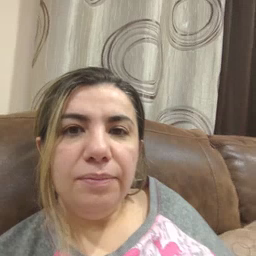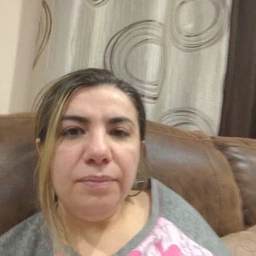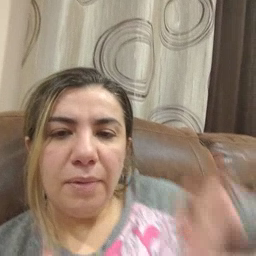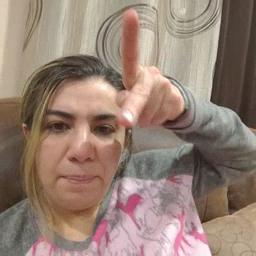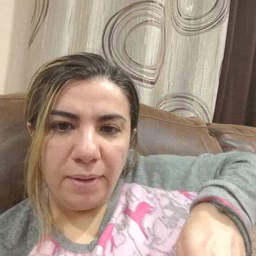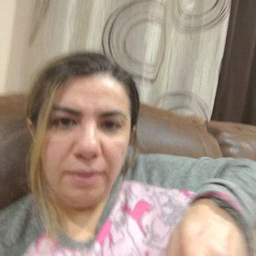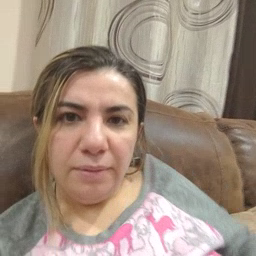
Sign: person